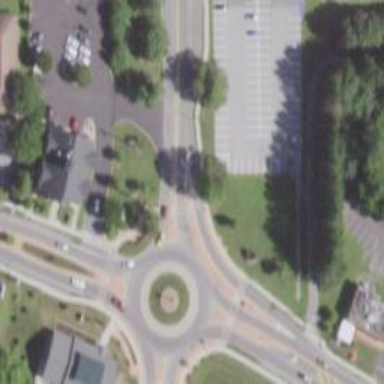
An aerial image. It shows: Primary highway intersecting roundabout.